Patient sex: F
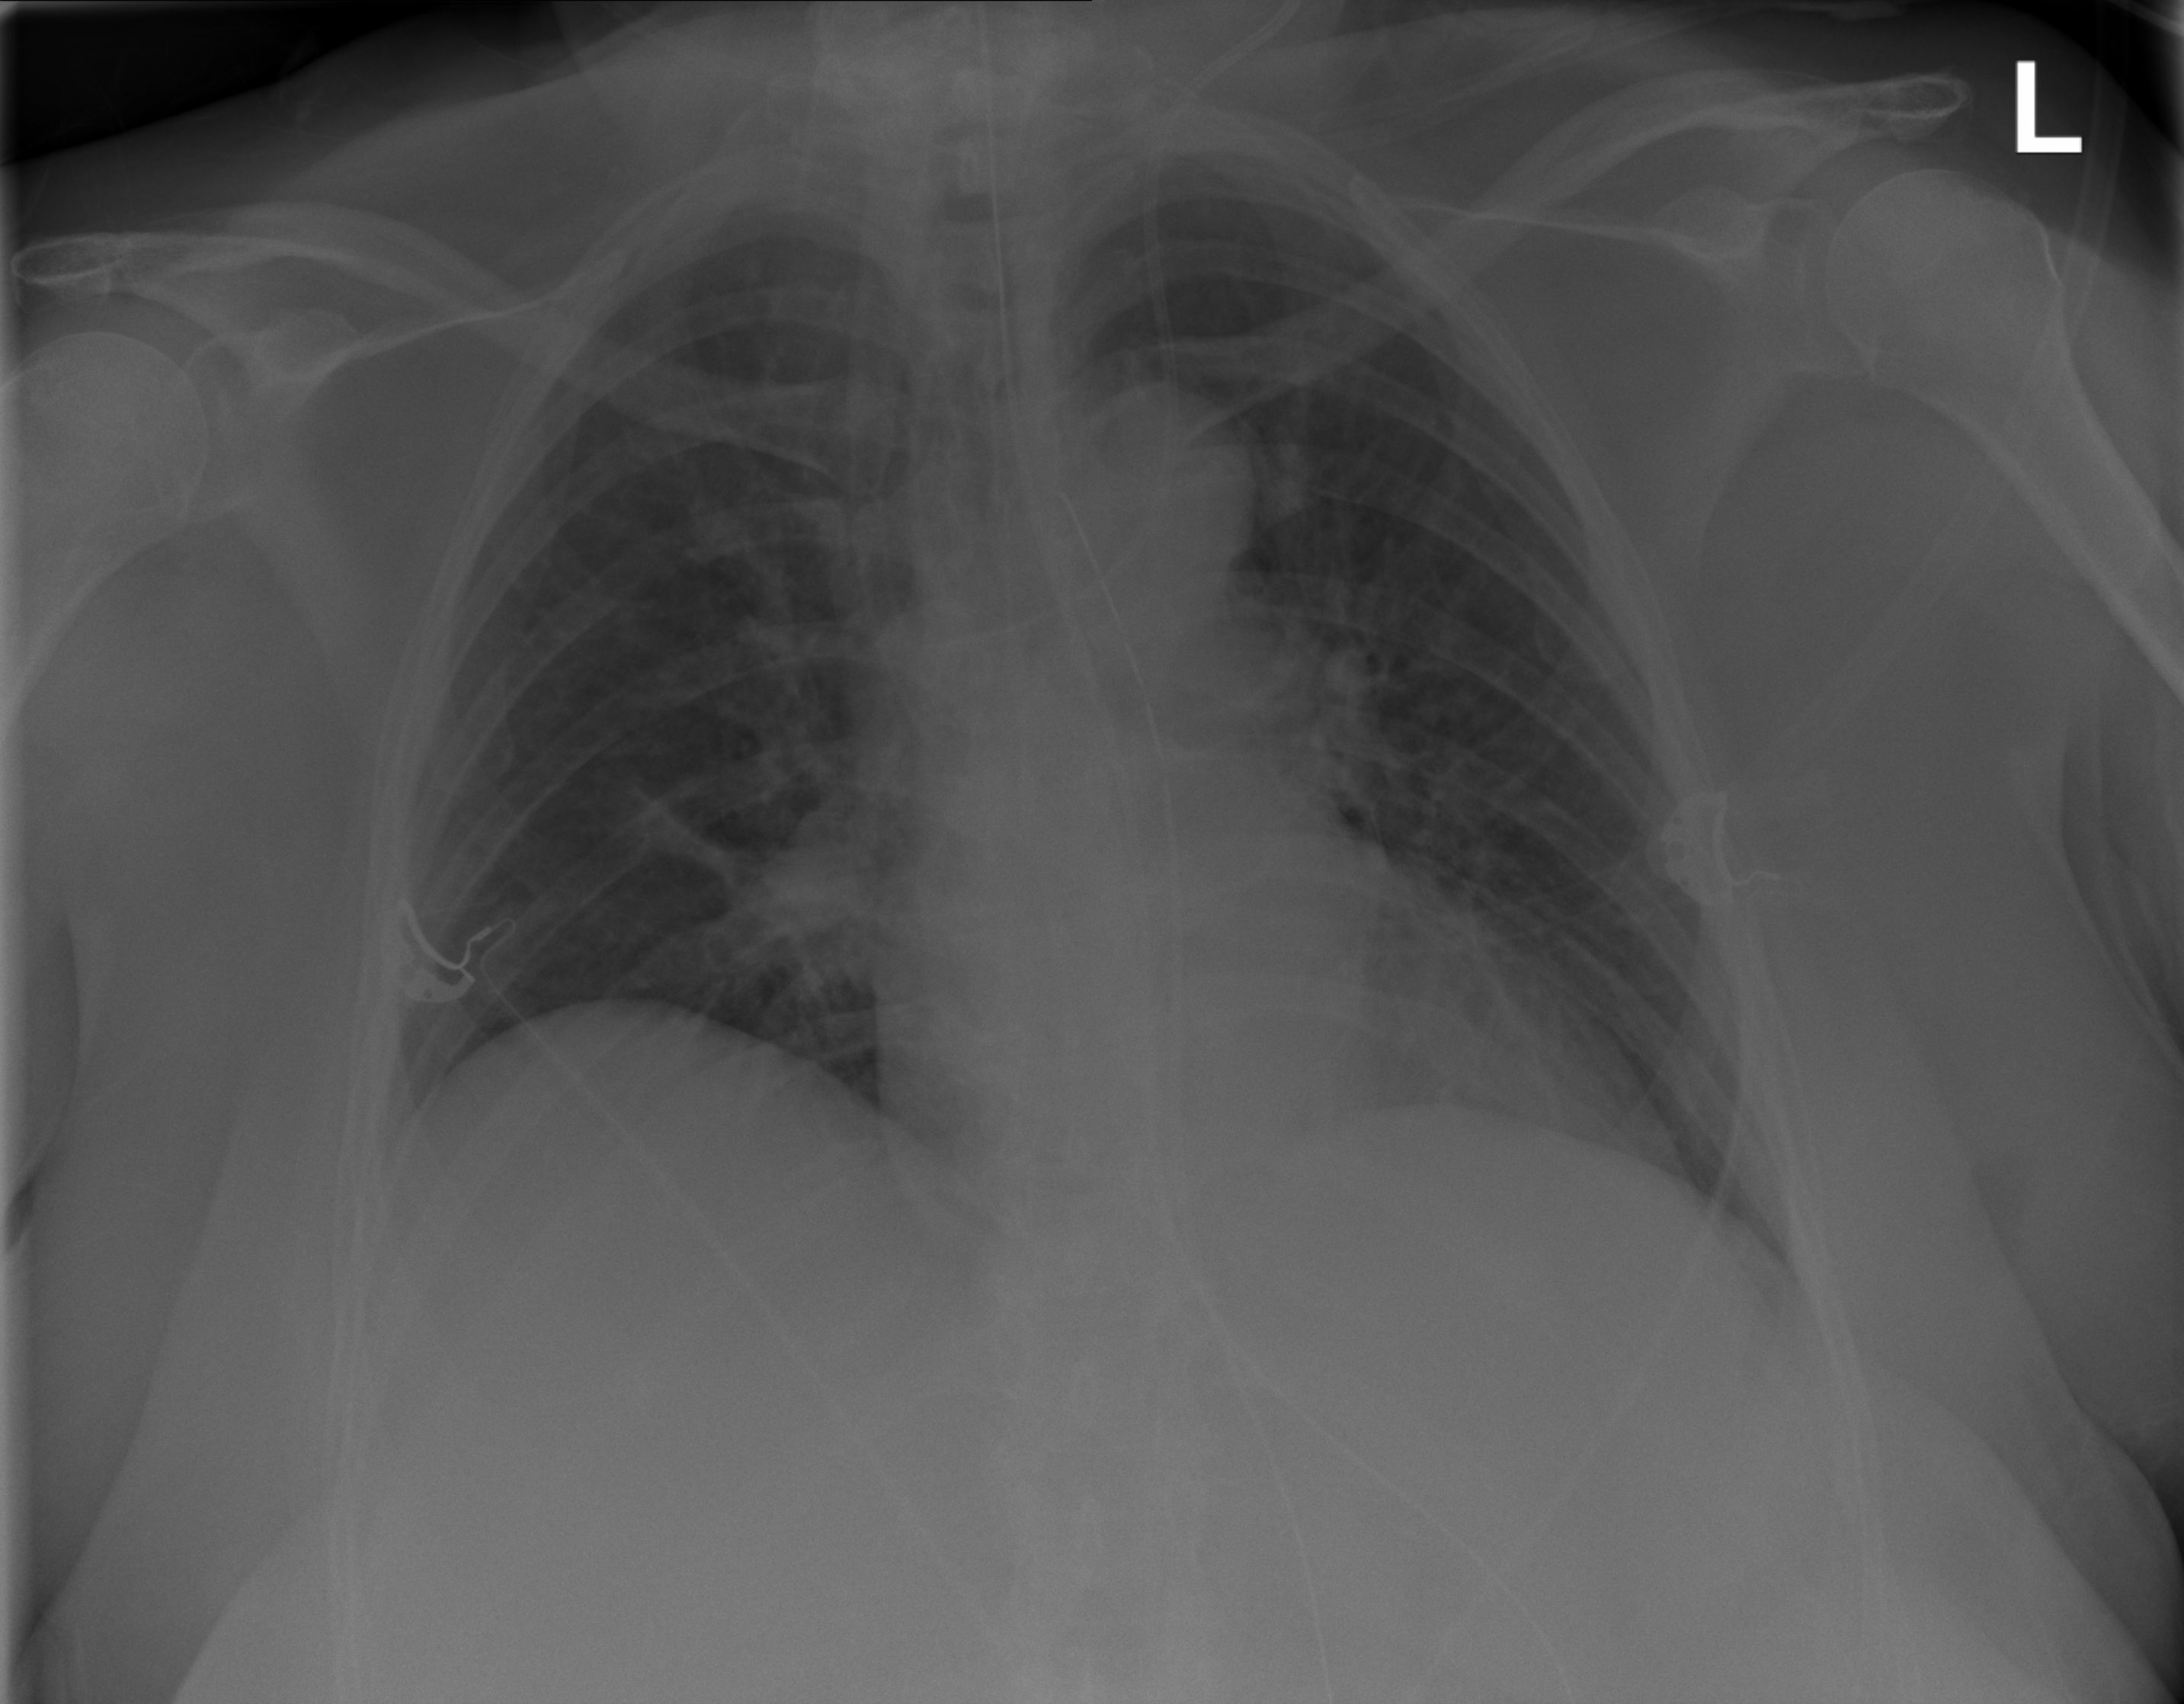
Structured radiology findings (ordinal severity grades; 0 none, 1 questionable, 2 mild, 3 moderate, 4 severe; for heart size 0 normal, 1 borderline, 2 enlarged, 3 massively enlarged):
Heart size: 1
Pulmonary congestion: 0
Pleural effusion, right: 0
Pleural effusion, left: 0
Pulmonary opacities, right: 0
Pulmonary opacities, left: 0
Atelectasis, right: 2
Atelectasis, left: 0